Question:
There seems to be padding around the sides of my website, and I cannot get rid of it. Any types of hints will be appreciated.
'''
#introContainer{
background-color: #bdc3c7;
}
#navHeader{
background-color:#95a5a6;
}
#skillsHeader{
background-color:#3498db;
}
'''
'''
<!DOCTYPE html>
<html>
<head>
<title>Local</title>
</head>
<body>
<div id="introContainer">
</div>
<div id="navHeader">
</div>
<div id="skillsHeader">
</div>
</body>
</html>
'''
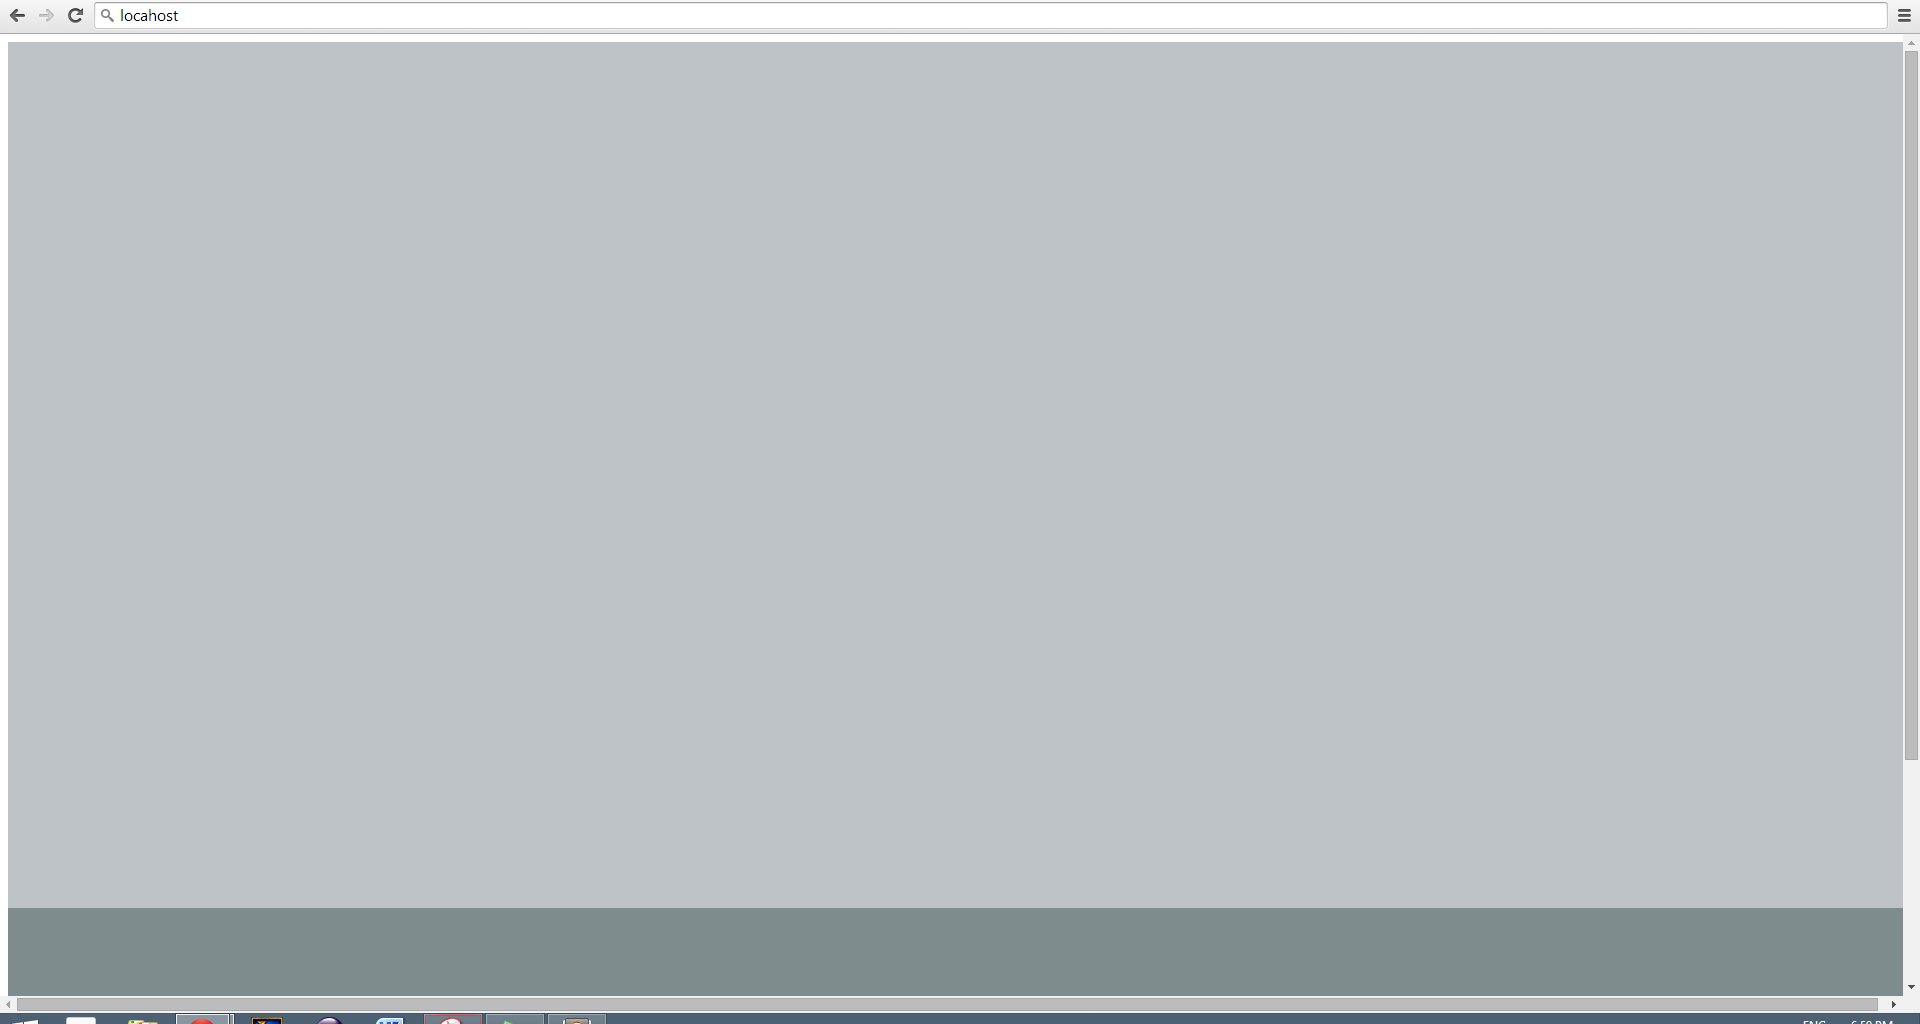
Answer: To remove it add the following:
'''
body { margin: 0; }
'''